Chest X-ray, PA view. Patient: 44 years old, sex F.
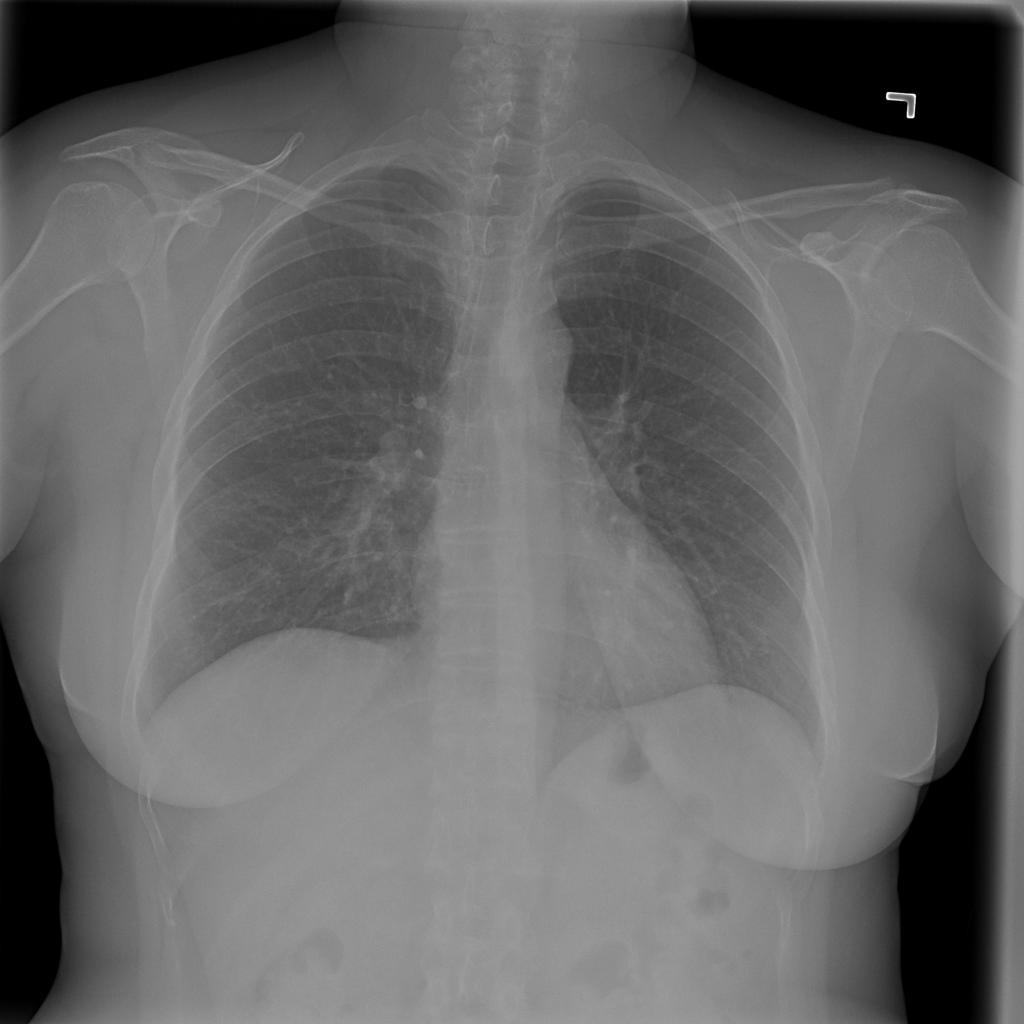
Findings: No Finding